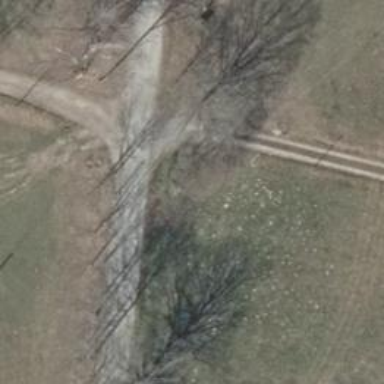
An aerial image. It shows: Driveway made of ground surface.